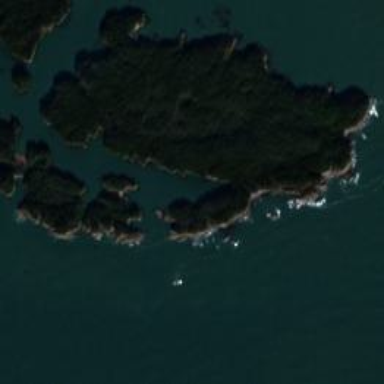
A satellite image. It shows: Island with natural coastline.